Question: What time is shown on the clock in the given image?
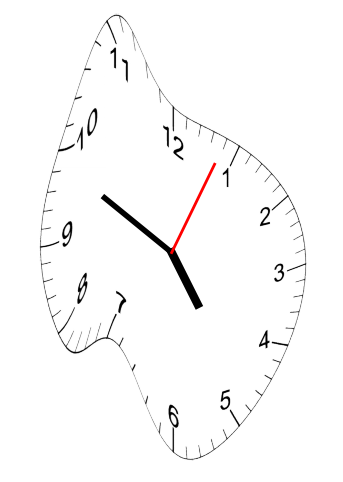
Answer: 04:49:04